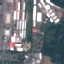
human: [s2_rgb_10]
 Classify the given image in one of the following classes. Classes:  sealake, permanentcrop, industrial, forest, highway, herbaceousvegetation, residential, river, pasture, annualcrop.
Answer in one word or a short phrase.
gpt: Industrial